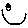
Label: smiley face